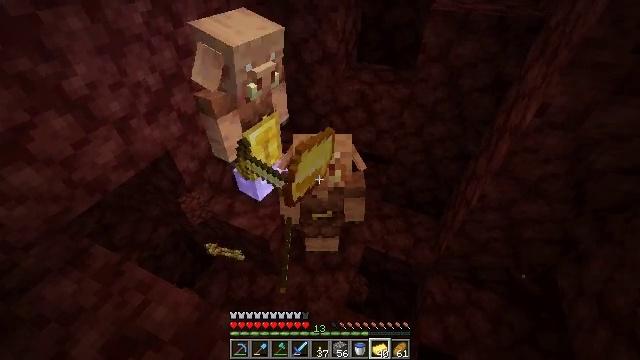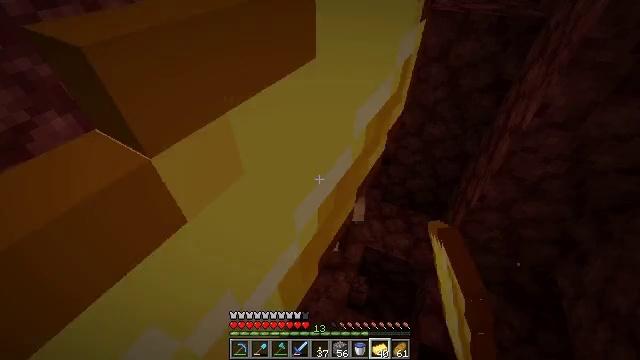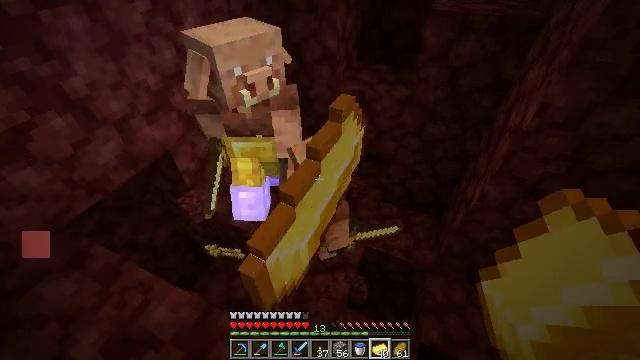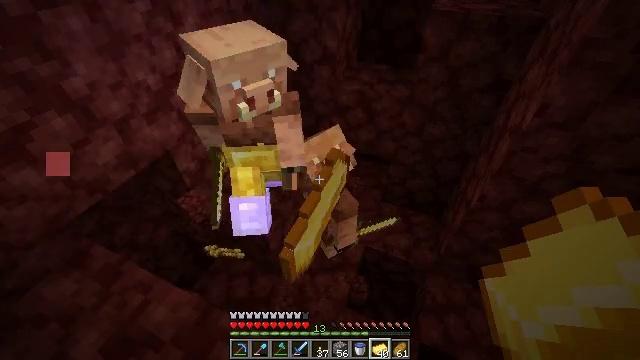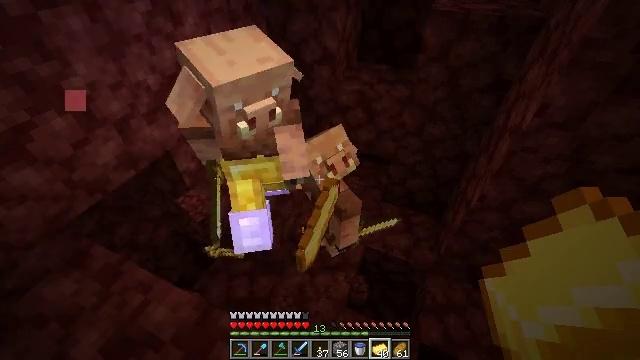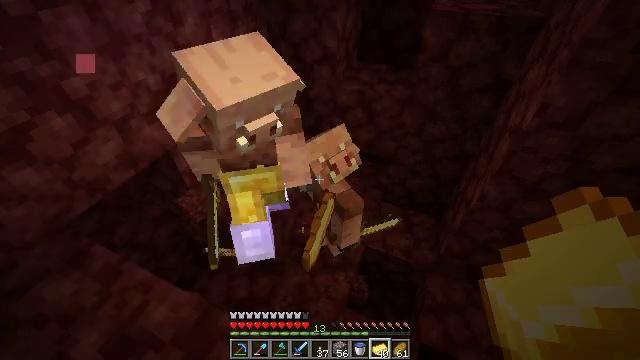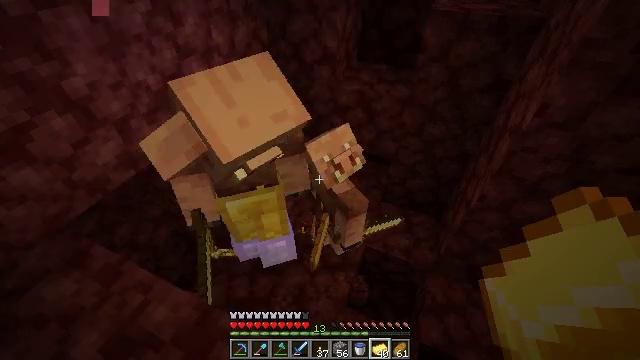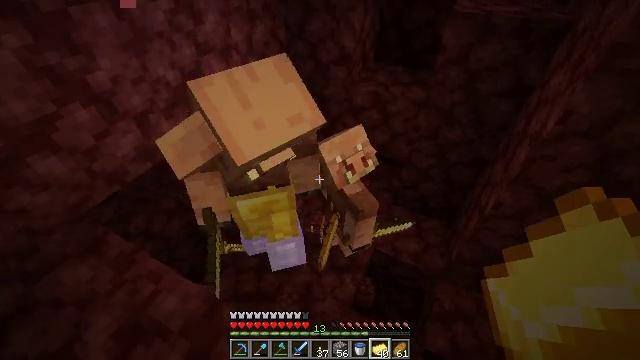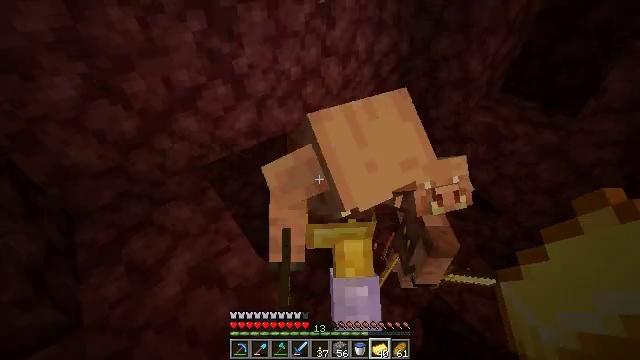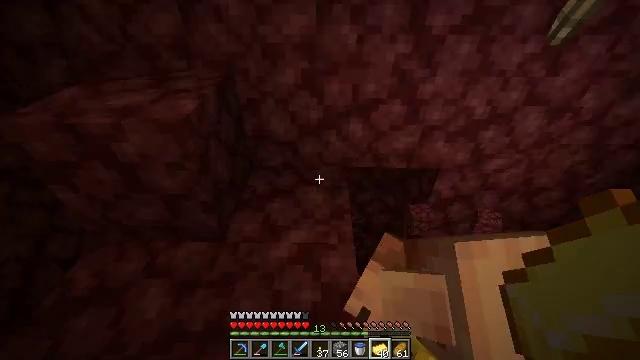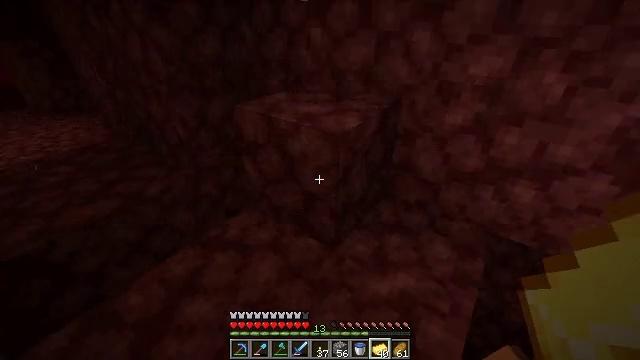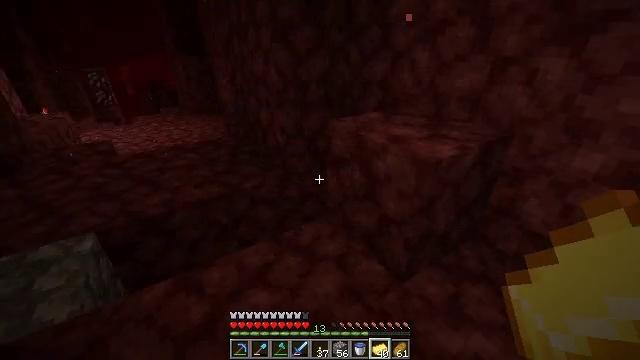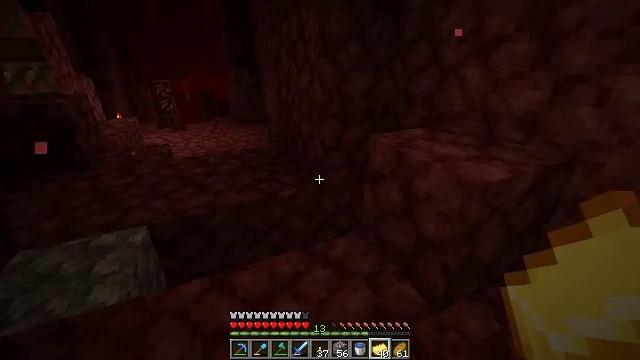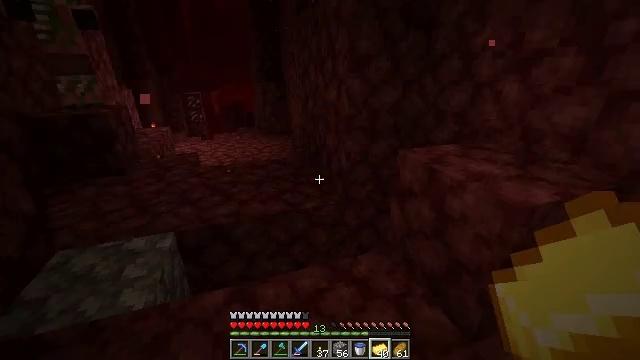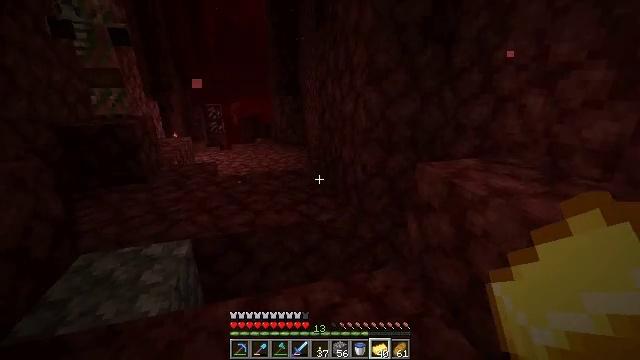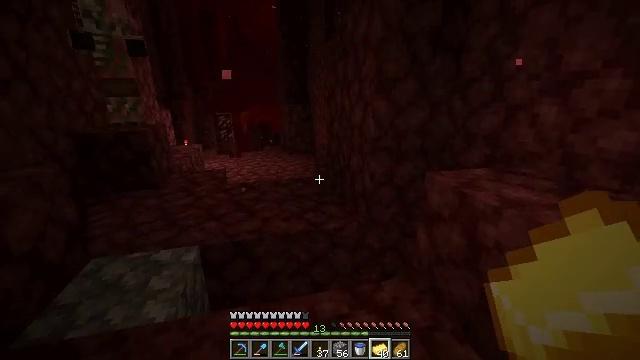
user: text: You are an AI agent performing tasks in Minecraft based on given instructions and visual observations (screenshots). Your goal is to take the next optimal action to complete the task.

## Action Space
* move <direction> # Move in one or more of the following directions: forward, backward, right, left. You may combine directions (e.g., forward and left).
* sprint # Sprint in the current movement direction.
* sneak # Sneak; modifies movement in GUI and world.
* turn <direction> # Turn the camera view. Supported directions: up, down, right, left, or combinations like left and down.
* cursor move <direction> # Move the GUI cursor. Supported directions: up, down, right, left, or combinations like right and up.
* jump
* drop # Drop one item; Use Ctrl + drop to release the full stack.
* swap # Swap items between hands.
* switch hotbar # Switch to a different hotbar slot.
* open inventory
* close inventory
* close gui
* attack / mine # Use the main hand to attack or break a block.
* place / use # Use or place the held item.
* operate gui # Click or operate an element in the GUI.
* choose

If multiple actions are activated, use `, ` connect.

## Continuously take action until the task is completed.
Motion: motion action
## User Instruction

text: Remove a soul sand from the inventory.
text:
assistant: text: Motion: no_op
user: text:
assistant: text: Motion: no_op
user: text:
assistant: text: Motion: no_op
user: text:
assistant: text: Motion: no_op
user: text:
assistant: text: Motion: no_op
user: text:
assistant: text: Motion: no_op
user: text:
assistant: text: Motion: turn left
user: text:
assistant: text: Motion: turn left and up
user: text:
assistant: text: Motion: turn left and up
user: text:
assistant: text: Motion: turn left and up
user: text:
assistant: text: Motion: turn left and up
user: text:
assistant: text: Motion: turn left and up
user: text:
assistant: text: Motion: turn left and up
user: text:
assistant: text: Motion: turn left and up
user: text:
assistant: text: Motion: turn left and up
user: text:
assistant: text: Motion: turn left and up
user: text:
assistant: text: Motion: turn left and up
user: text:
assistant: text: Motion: no_op
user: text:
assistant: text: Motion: no_op
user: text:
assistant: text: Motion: no_op
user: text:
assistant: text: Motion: no_op
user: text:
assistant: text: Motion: turn right
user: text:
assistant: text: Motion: turn right
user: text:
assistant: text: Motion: turn right
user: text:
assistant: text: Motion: turn right
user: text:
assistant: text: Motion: no_op
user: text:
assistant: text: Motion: no_op
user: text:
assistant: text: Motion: no_op
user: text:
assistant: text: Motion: open inventory
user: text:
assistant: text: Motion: open inventory